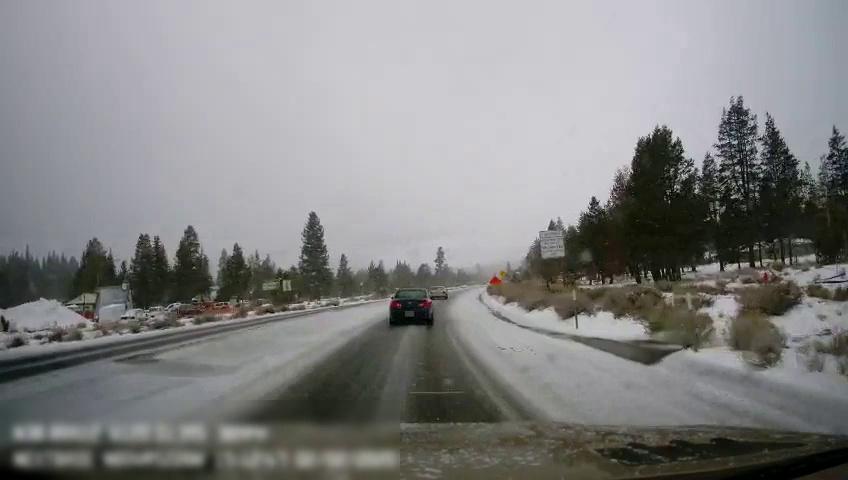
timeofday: Day
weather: Snowy
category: Drivable Space
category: Vehicles | Car
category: Vehicles | Car
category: Traffic | Signs
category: Traffic | Signs